Question: i have just created a new class within my Controller file like such :
'''
import UIKit
class FirstTableViewController: UITableViewController {
class Sport {
var name: String = "sport name"
var branches: NSArray = [" branches of this sport"]
}
'''
now when i try to create a new object from that class, it works as expected:
'''
var americanFootball = Sport()
'''
however when i try to access one of the properties from the class to change, it doesn't recognize my new object:

whats the issue ?
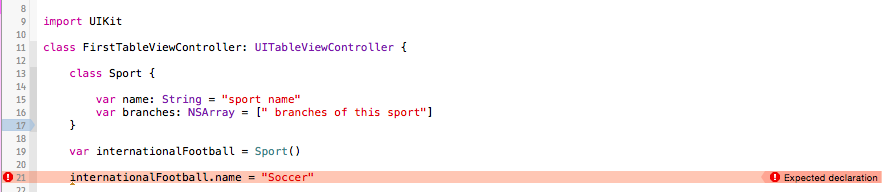
Answer: You should access the property inside a function.
'''
import UIKit
class FirstTableViewController:UITableViewController {
class Sport {
var name: String = "sport name"
var branches: NSArray = [" branches of this sport"]
}
var americanFootball = Sport()//This is a property of FirstTableViewController
override func viewDidLoad() {
americanFootball.name = "Another"
}
}
'''